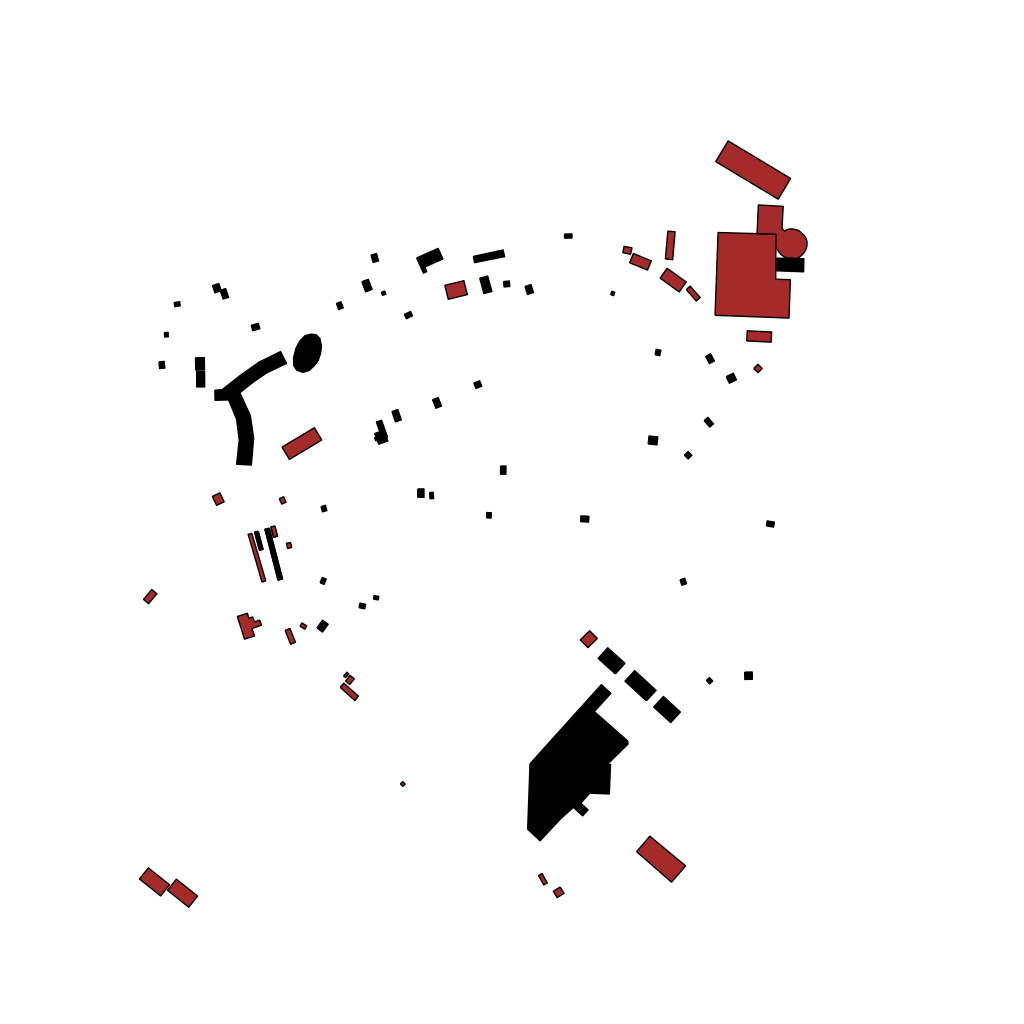
Tags: overhead vector_map, recreation, modern, soviet, high_rise, individual_rise, low_rise, density_2, Building, Facility, 1.0 km²